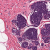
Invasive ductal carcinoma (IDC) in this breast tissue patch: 0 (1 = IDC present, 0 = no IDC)